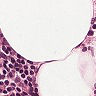
Metastatic tissue present: no